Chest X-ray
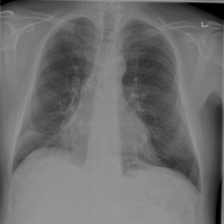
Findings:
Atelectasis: positive
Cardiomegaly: negative
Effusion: positive
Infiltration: negative
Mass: negative
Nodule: negative
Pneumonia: negative
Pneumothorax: negative
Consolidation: negative
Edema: negative
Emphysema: negative
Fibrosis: negative
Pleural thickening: negative
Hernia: negative